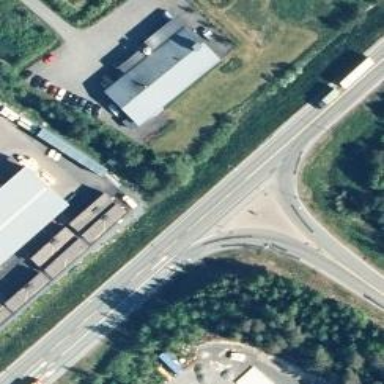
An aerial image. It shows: Trunk link highway.